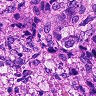
Metastatic tissue present: yes